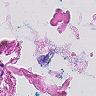
Metastatic tissue present: no